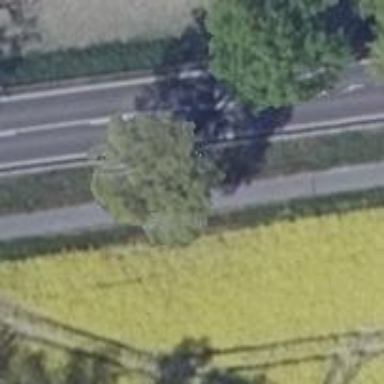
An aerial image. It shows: Deciduous tree with broadleaved leaves.